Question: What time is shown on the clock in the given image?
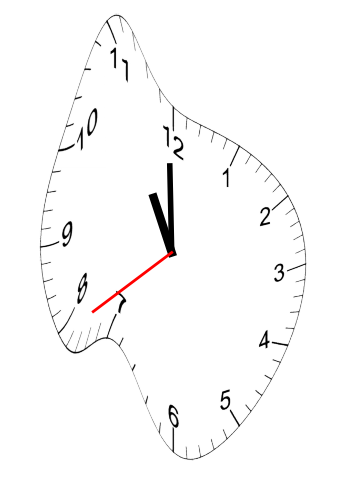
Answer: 10:59:39